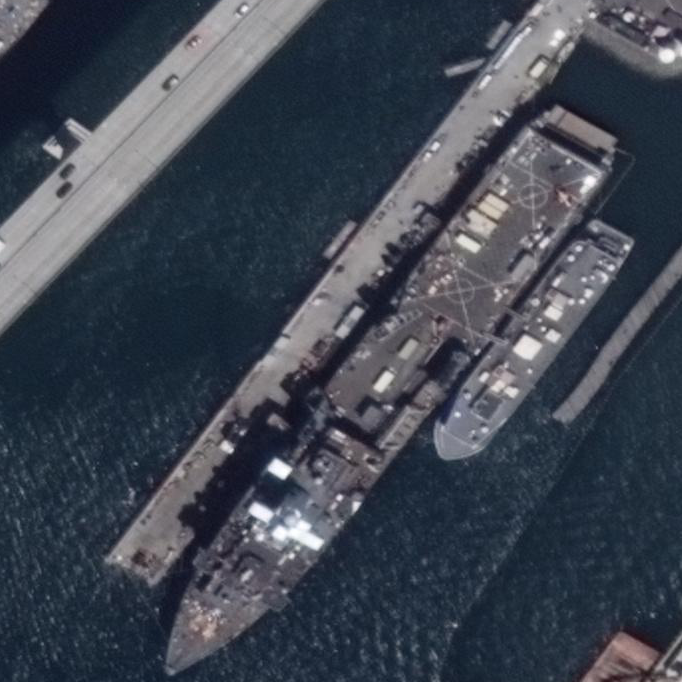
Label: combat